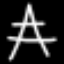
Label: The Eiffel Tower